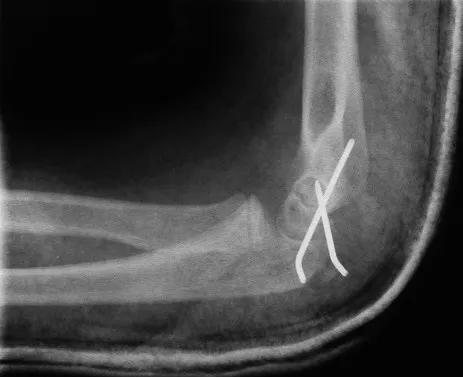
Postoperative lateral radiograph of the elbow revealing internal fixation of the lateral condyle fracture with the help of 2 K-wires.
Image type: radiology (x_ray)